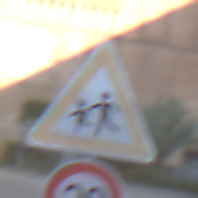
Verkehrszeichen: KinderRechts
Zusatzzeichen unten: Geschwindigkeit20
Umgebung: Outdoor, Urban
Tageszeit: SunriseSunset
Wetter: PartlyCloudy
Licht: Natural
Jahreszeit: NotSpecified
Kontrast: LowContrast